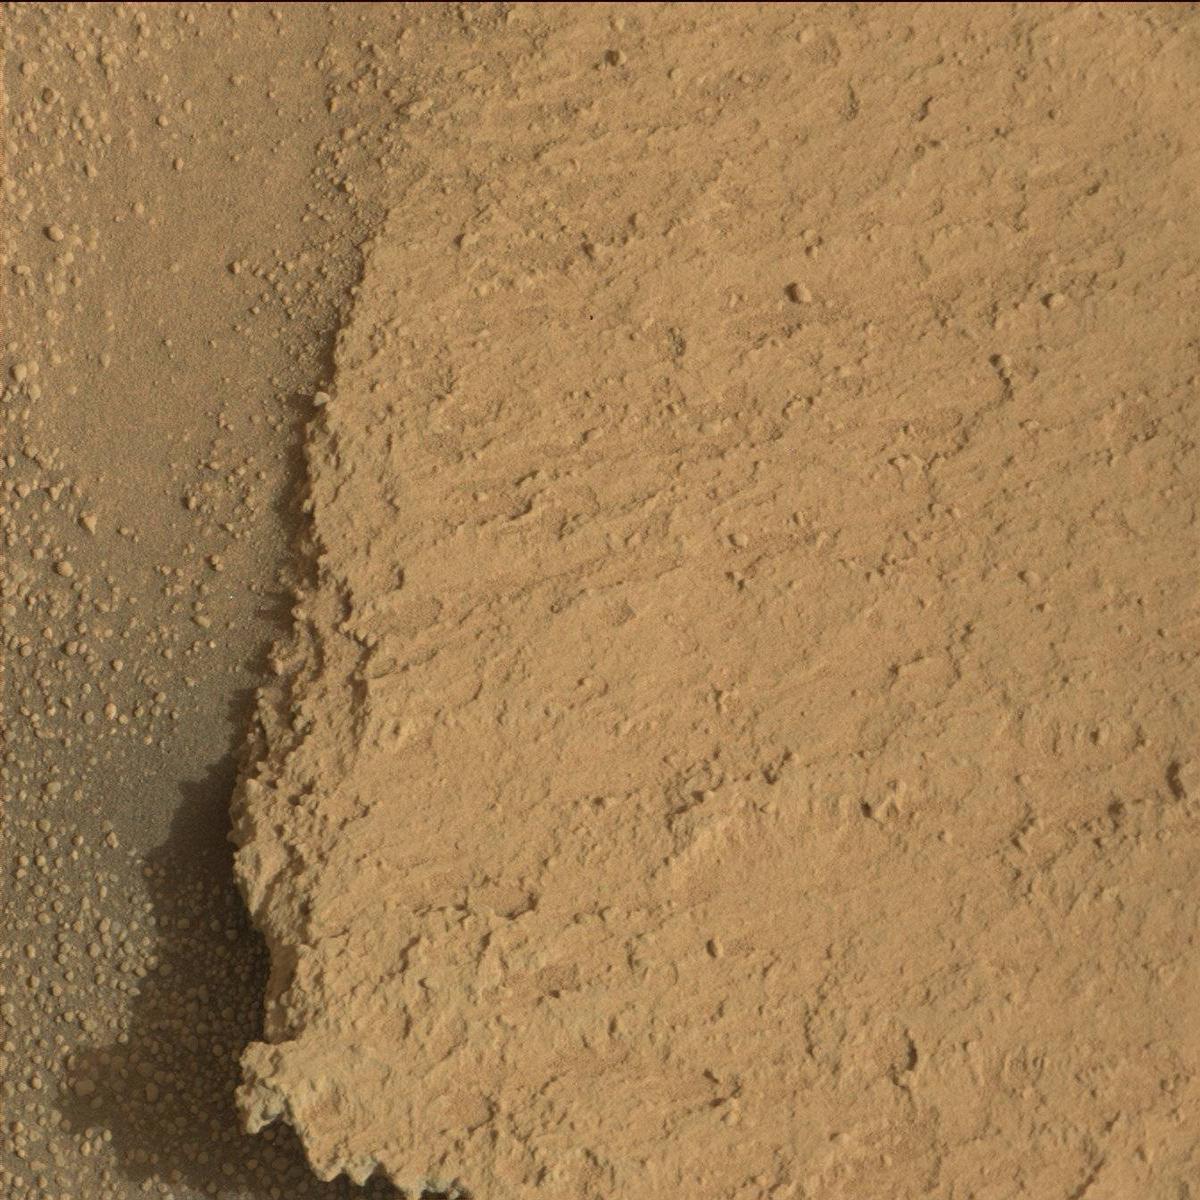
Terrain classes present: Bedrock, Sand / Soil